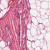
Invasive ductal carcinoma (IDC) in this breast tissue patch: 0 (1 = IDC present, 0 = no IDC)